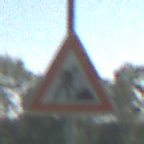
Verkehrszeichen: Arbeitsstelle
Umgebung: Outdoor, Nature
Tageszeit: Midday
Wetter: Clear
Licht: Natural
Jahreszeit: NotSpecified
Kontrast: HighContrast